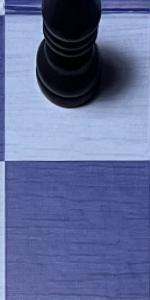
Label: Empty